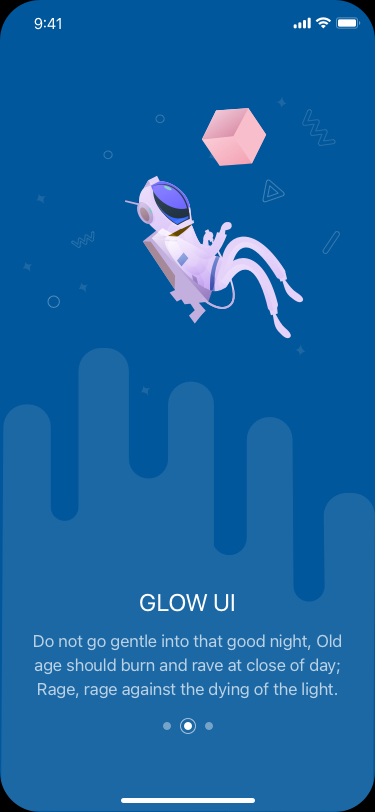
Text in this UI design:
Do not go gentle into that good night, Old age should burn and rave at close of day; Rage, rage against the dying of the light.
Glow UI